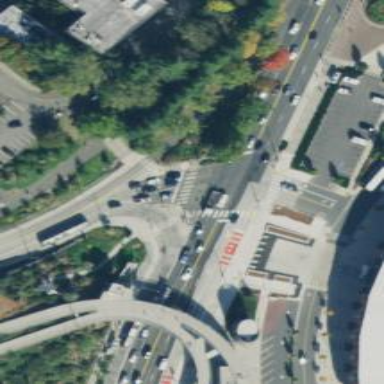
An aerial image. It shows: Uncontrolled zebra crossing on the road.